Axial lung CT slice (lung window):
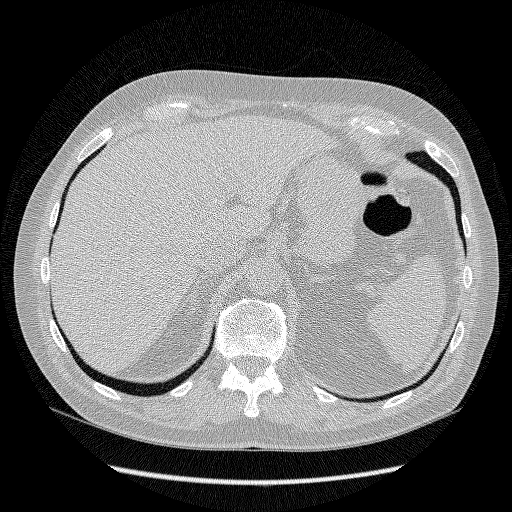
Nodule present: no